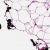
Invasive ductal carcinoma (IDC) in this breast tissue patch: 0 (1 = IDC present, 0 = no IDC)